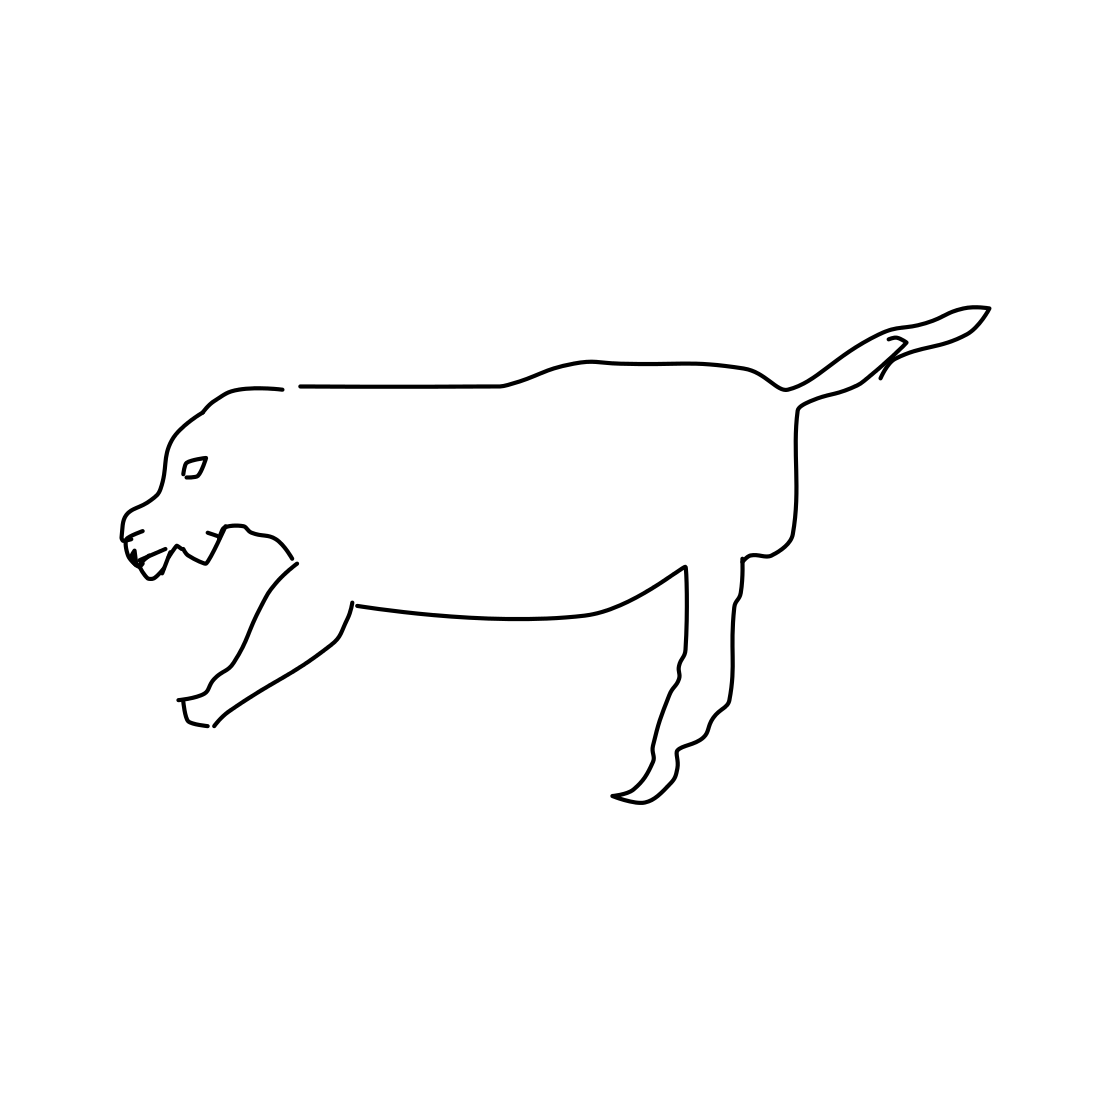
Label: tiger